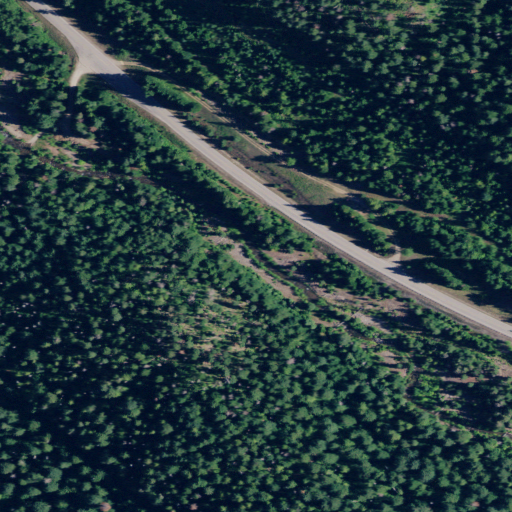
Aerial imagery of valley in Idaho named Raven Gulch containing evergreen forest, low intensity development, open development, high intensity development, barren land, and shrub